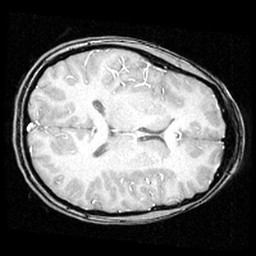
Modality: inplaneT1
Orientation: axial
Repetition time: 0.2 s
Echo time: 0.0036 s